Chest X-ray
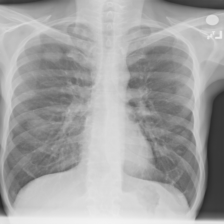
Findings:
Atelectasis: negative
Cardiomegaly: negative
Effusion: negative
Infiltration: negative
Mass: negative
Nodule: negative
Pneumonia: negative
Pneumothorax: negative
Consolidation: negative
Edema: negative
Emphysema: negative
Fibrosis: negative
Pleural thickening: negative
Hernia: negative